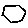
Label: hexagon